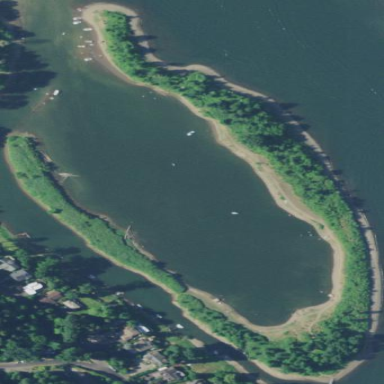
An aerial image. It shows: Islet.